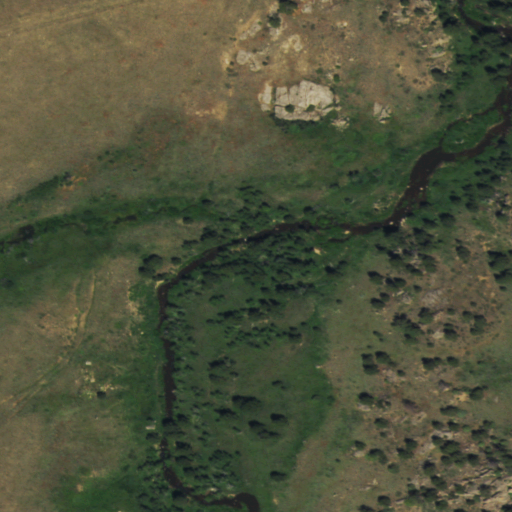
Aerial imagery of valley in Wyoming named Keely Draw containing shrub, evergreen forest, grassland, and deciduous forest